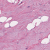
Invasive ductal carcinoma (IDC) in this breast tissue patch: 1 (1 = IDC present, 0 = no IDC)